Current action and preconditions to check: path_clear

Your task: For each precondition in the list above, predict whether it will hold at this action.

Consider the current scene as observed from the mobile robot's camera, and analyze the predicted future states of all dynamic agents (e.g., people, animals, vehicles, or any moving entities) within the NEXT SECOND.

IMPORTANT: Only answer "very likely" if you are absolutely certain—based on strong, clear evidence—that a dynamic agent will violate the precondition in the predicted future state. Do NOT answer "very likely" for unlikely, ambiguous, or low-probability risks.

Ask yourself for each precondition: Is there a high probability, with clear and convincing evidence, that the predicted future states of any dynamic agent will interfere with the predicted future state of the currently executing action within the NEXT SECOND, causing that precondition to fail?

Assess the risk level based on these predictions. Use "likely" or "very likely" if motions create a clear risk of interference.

Use "neutral" or "improbable" if agents are nearby but their predicted paths are clearly diverging or non-conflicting.

Failure Risk Categories: "very improbable", "improbable", "neutral", "likely", "very likely"

Answer Format: Output ONLY the probability_of_failure value from these categories: "very improbable", "improbable", "neutral", "likely", "very likely"

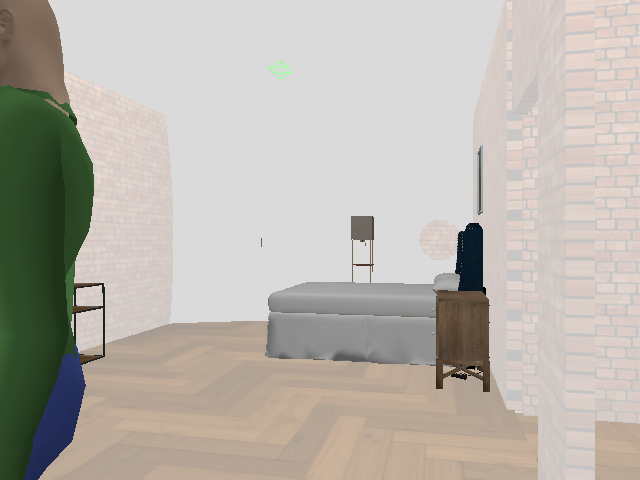

Answer: very likely